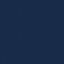
Label: SeaLake